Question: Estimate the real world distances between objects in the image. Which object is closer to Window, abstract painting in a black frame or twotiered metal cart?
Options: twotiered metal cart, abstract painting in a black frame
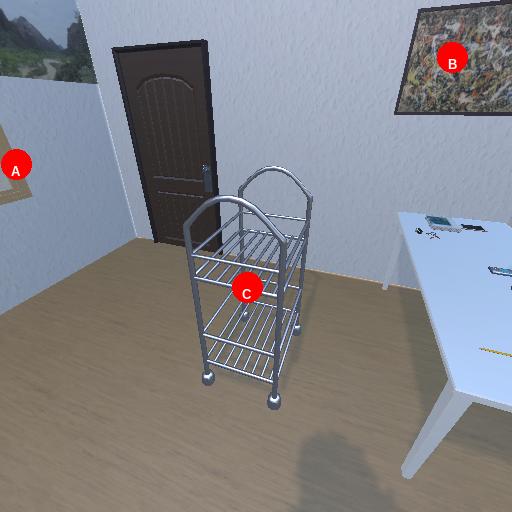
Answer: twotiered metal cart